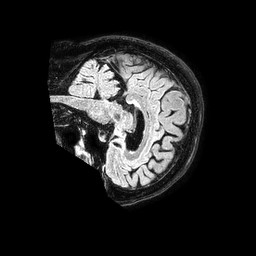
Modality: FLAIR
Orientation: sagittal
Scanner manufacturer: philips
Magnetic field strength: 1.5 T
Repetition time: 4.8 s
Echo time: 0.3 s